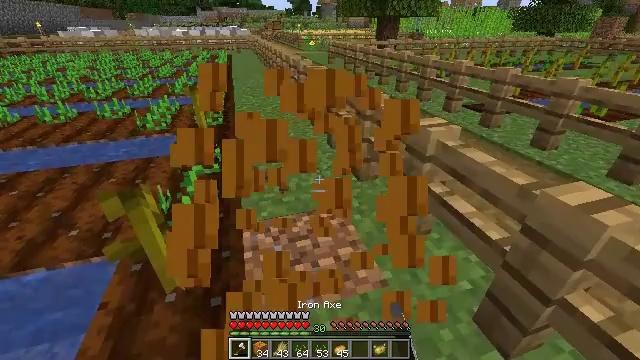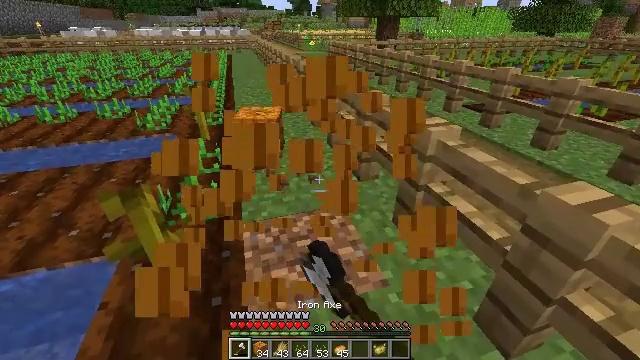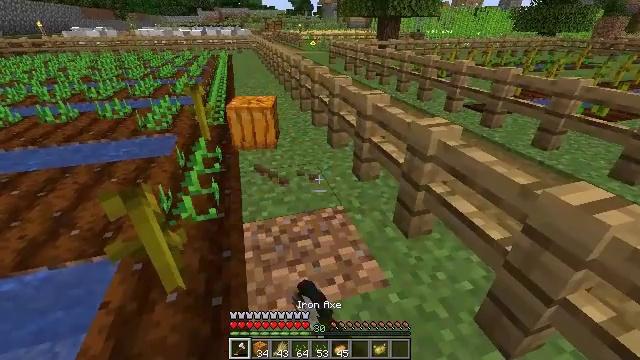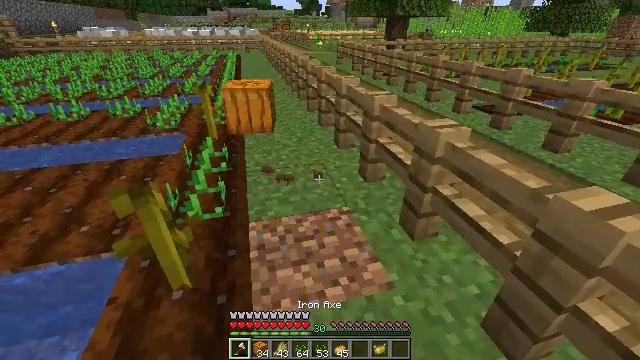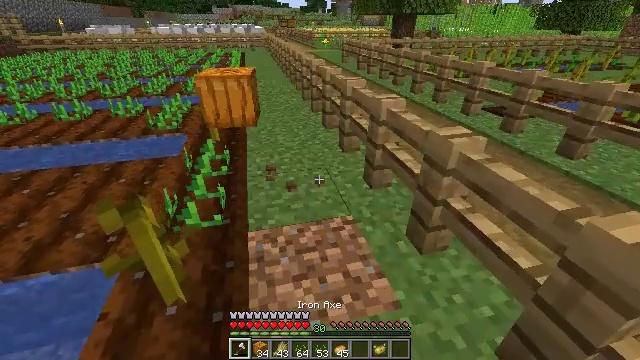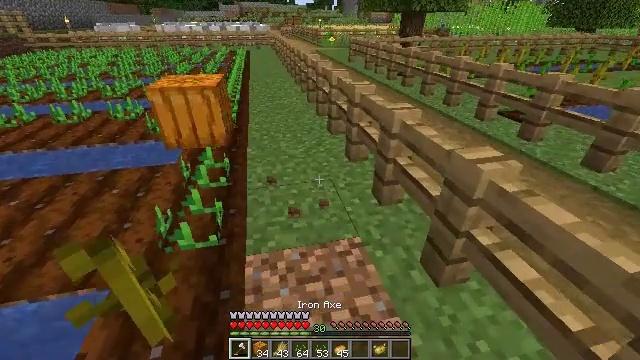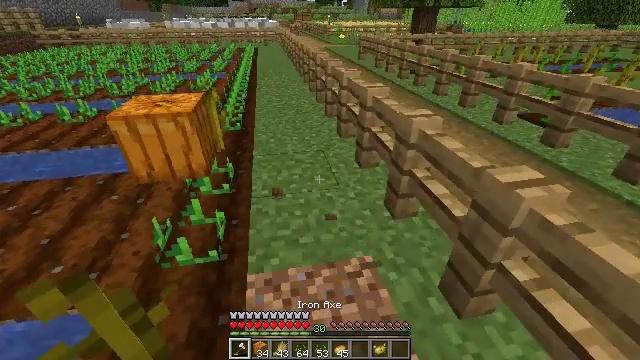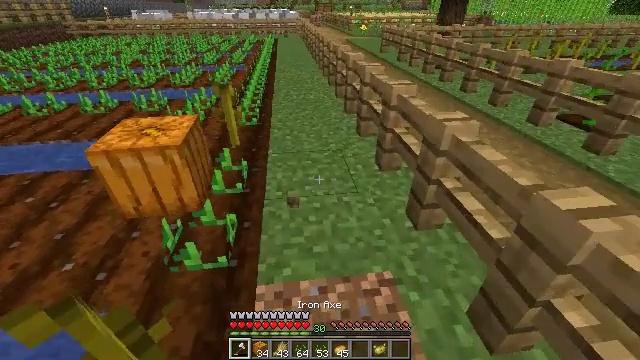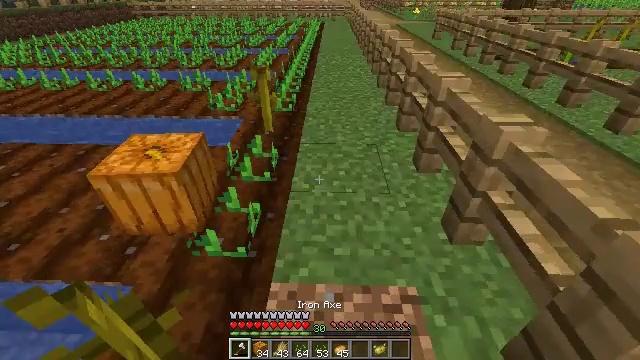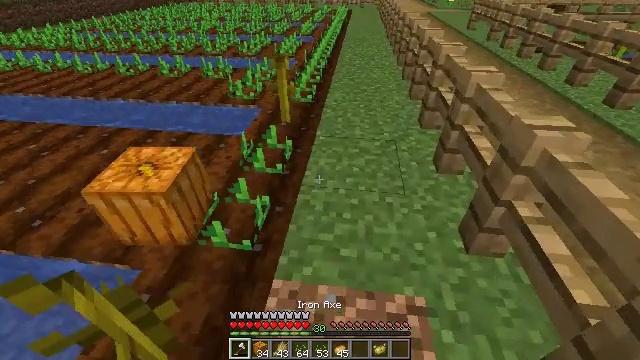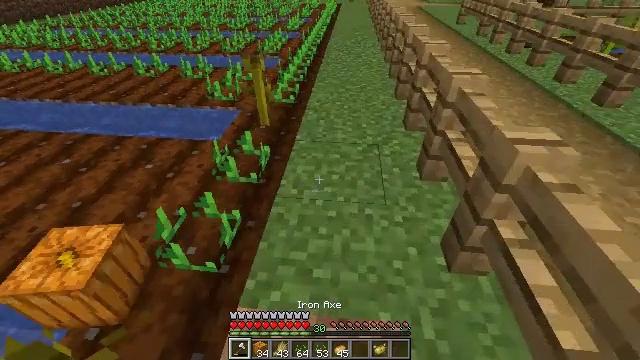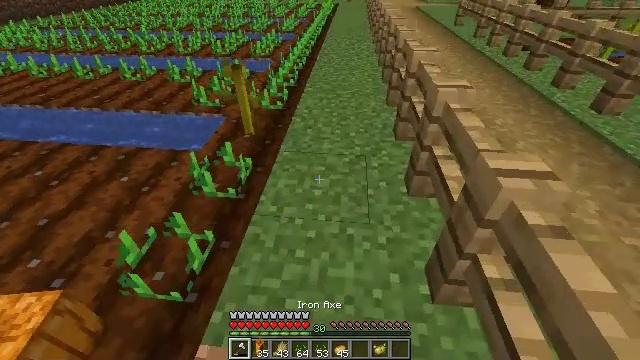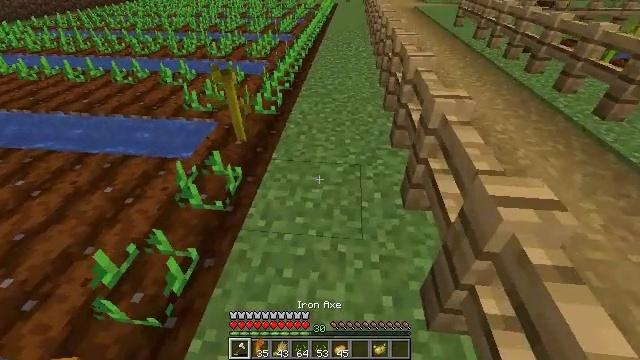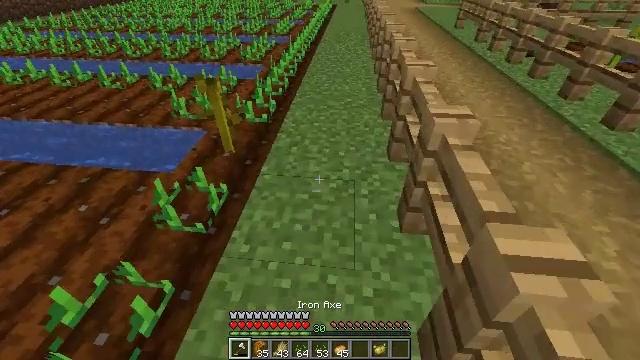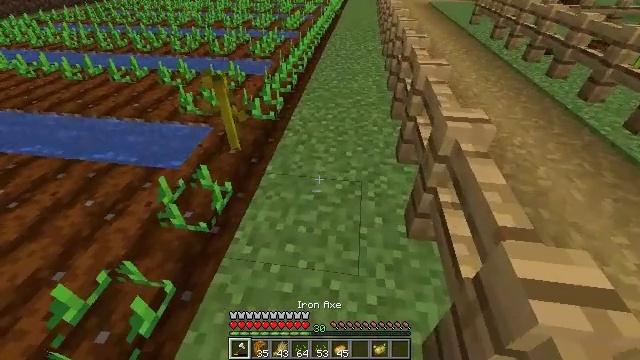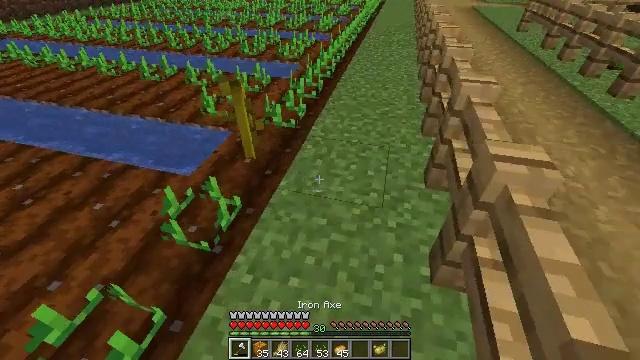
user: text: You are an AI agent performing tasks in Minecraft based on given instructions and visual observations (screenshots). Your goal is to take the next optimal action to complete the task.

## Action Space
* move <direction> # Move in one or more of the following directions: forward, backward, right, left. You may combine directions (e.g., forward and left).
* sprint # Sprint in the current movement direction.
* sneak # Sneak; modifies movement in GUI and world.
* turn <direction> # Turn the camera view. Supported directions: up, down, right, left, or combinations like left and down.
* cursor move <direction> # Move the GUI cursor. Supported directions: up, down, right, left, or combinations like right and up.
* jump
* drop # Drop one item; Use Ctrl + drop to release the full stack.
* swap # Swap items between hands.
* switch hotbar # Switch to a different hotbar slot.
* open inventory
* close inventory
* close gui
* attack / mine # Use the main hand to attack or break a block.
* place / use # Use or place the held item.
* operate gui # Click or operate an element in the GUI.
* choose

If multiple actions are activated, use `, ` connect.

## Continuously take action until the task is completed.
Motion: motion action
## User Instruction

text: Collect the pumpkin stem for seeds.
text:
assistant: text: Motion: attack / mine
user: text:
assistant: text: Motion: attack / mine
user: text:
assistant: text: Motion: move forward, turn left
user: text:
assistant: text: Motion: move forward, turn left
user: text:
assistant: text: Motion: move forward, turn left
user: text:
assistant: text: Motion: move forward, turn left
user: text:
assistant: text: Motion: move forward, turn left and down
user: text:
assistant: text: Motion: move forward and move right, turn left and down
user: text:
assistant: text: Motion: move forward and move right, turn left and down
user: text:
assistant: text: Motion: move forward and move right, turn right
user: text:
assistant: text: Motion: move forward and move right
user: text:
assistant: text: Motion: move forward
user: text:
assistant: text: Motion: move forward
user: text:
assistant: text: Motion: move forward, turn left
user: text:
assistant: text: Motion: move forward, turn left
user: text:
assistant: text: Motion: move forward, turn left and up
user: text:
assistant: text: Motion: move forward, turn left and up
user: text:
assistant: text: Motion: move forward, turn left
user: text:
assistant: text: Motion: move forward, turn left
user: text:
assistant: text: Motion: turn left
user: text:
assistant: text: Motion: turn left
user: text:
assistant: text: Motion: turn left
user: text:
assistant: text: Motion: no_op
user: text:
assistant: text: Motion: no_op
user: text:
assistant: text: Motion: attack / mine
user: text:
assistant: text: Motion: attack / mine
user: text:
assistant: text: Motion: no_op
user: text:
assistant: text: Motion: no_op
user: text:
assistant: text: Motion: no_op
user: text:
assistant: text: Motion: no_op